Question: I need to show some data in a structured way with colored letters and rows with background colors.
I made a grid in a WPF Window. It shows the textboxes and some of the labels, but none of the text. Also the column header, last column, gridseperators, grid bot and left edges are invisible.

My grid is called propertiesView.
Code for adding header elements (labels)
'''
private void AddHeaderElement(string text, int row, int col)
{
Label headerElement = new Label();
headerElement.Height = cellHeight;
headerElement.Width = cellWidth;
headerElement.DataContext = text;
headerElement.Background = headerBackground;
headerElement.BorderBrush = new SolidColorBrush(Color.FromRgb(120, 120, 120));
headerElement.BorderThickness = new Thickness(3);
propertiesView.Children.Add(headerElement);
Grid.SetRow(headerElement, row);
Grid.SetColumn(headerElement, col);
}
'''
Code for adding cells
'''
RichTextBox cell = new RichTextBox();
cell.Height = cellHeight;
cell.Width = cellWidth;
cell.ToolTip = toolTip;
cell.DataContext = text;
cell.Background = rowDifferent;
propertiesView.Children.Add(cell);
//box.SetValue(Grid.RowProperty, rowCount);
//box.SetValue(Grid.ColumnProperty, columnCount);
Grid.SetRow(cell, rowCount);
Grid.SetColumn(cell, columnCount);
'''
Code for adding grid seperators
'''
GridSplitter colSeperator = new GridSplitter();
colSeperator.Margin = new Thickness(-2.5, 0, 0, 0);
colSeperator.Width = 5;
colSeperator.ResizeDirection = GridResizeDirection.Columns;
colSeperator.ResizeBehavior = GridResizeBehavior.CurrentAndNext;
colSeperator.VerticalAlignment = VerticalAlignment.Stretch;
colSeperator.HorizontalAlignment = HorizontalAlignment.Left;
propertiesView.Children.Add(colSeperator);
Grid.SetColumn(colSeperator, 0);
Grid.SetRowSpan(colSeperator, totalRows + 1);
'''
The tooltips do show the right text.
I tried using TextBox instead of RichTextBox and setting all this stuff in the class constructor instead of a seperate method.
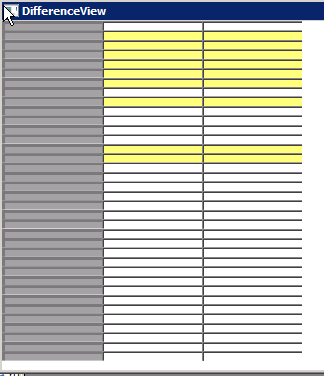
Answer: Turns out I needed labels with textblocks, spans and runs.
Style can be added on the span (through properties like Foreground, TextDecoration or FontWeight). Add the text to the span inside a Run, then add all spans to a textblock, which is shown through a label.
'''
Span span = new Span();
span.Foreground = Brushes.Black;
span.Inlines.Add(new Run("Text"));
textBlock.Inlines.Add(span);
Label cell = new Label();
cell.MinHeight = cellHeight;
cell.MaxWidth = cellWidth * 3;
cell.MinWidth = cellWidth;
cell.ToolTip = "toolTip";
cell.BorderThickness = new Thickness(2);
TextBlock cellText = new TextBlock();
cellText.HorizontalAlignment = HorizontalAlignment.Stretch;
cellText.TextWrapping = TextWrapping.WrapWithOverflow;
cell.Content = cellText;
'''
The text works now, I should be able to get the gridseperators working.